Question: I was here to ask, how can I convert an AVFrame to an opengl texture. Actually, I created a renderer the outputs me the audio (Audio is working) and the video, but the video is not outputing. Here is my code:
'''
glGenTextures(1,&_texture);
glBindTexture(GL_TEXTURE_2D,_texture);
glPixelStorei(GL_UNPACK_ALIGNMENT, 1);
glTexParameteri( GL_TEXTURE_2D, GL_TEXTURE_MIN_FILTER, GL_LINEAR );
glTexParameteri( GL_TEXTURE_2D, GL_TEXTURE_MAG_FILTER, GL_LINEAR );
'''
Code Info: _texture variable is a GLuint that keeps the texture ID
'''
int VideoGL::NextVideoFrame(){
// Get a packet from the queue
AVPacket *videopacket = this->DEQUEUE(VIDEO);
int frameFinished;
if(videopacket!=0){
avcodec_decode_video2(_codec_context_video, _std_frame,&frameFinished,videopacket);
if(frameFinished){
sws_scale(sws_ctx, _std_frame->data, _std_frame->linesize, 0, _codec_context_video->height, _rgb_frame->data, _rgb_frame->linesize);
if(_firstrendering){
glBindTexture(GL_TEXTURE_2D,_texture);
glTexImage2D(GL_TEXTURE_2D, 0, GL_RGB, _codec_context_video->width,_codec_context_video->height,0,GL_RGB,GL_UNSIGNED_BYTE,_rgb_frame->data[0]);
_firstrendering = false;
}else{
glActiveTexture(_texture);
glBindTexture(GL_TEXTURE_2D,_texture);
glTexSubImage2D(GL_TEXTURE_2D,0,0,0,_codec_context_video->width,_codec_context_video->height,GL_RGB,GL_UNSIGNED_BYTE,_rgb_frame->data[0]);
}
av_free_packet(videopacket);
return 0;
}else{
av_free_packet(videopacket);
return -1;
}
}else{
return -1;
}
return 0;
}
'''
Code Information: There is a queue where a thread store the AVFrames, this function is frequently called to get the AVFrames, until it gets a NULL it stops to being called.
That's actually not working. (I tried to look at some questions in stack overflow, it's still not working)
Any example, or someone that helps me to correct any error there?
I tried to change the GL_RGB to GL_RGBA and started to play with the formats, anyway it crashes when I try GL_RGBA (Because the width and height are very big, anyway I tried to resize them). I have tried to change the sizes to Power Of 2, stills not working.
Thread function:
'''
DWORD WINAPI VideoGL::VidThread(LPVOID myparam){
VideoGL * instance = (VideoGL*) myparam;
instance->wave_audio->Start();
int quantity=0;
AVPacket packet;
while(av_read_frame(instance->_format_context,&packet) >= 0){
if(packet.stream_index==instance->videoStream){
instance->ENQUEUE(VIDEO,&packet);
}
if(packet.stream_index==instance->audioStream){
instance->ENQUEUE(AUDIO,&packet);
}
}
instance->ENQUEUE(AUDIO,NULL);
instance->ENQUEUE(VIDEO,NULL);
return 0;
}
'''
Thread creation function:
'''
CreateThread(NULL, 0, VidThread, this, NULL, NULL);
'''
Where this refers to the class that contains the NextVideoFrame, and the _texture members.
I followed some of the datenwolf tips, and now the video is displaying correctly with the audio/video:

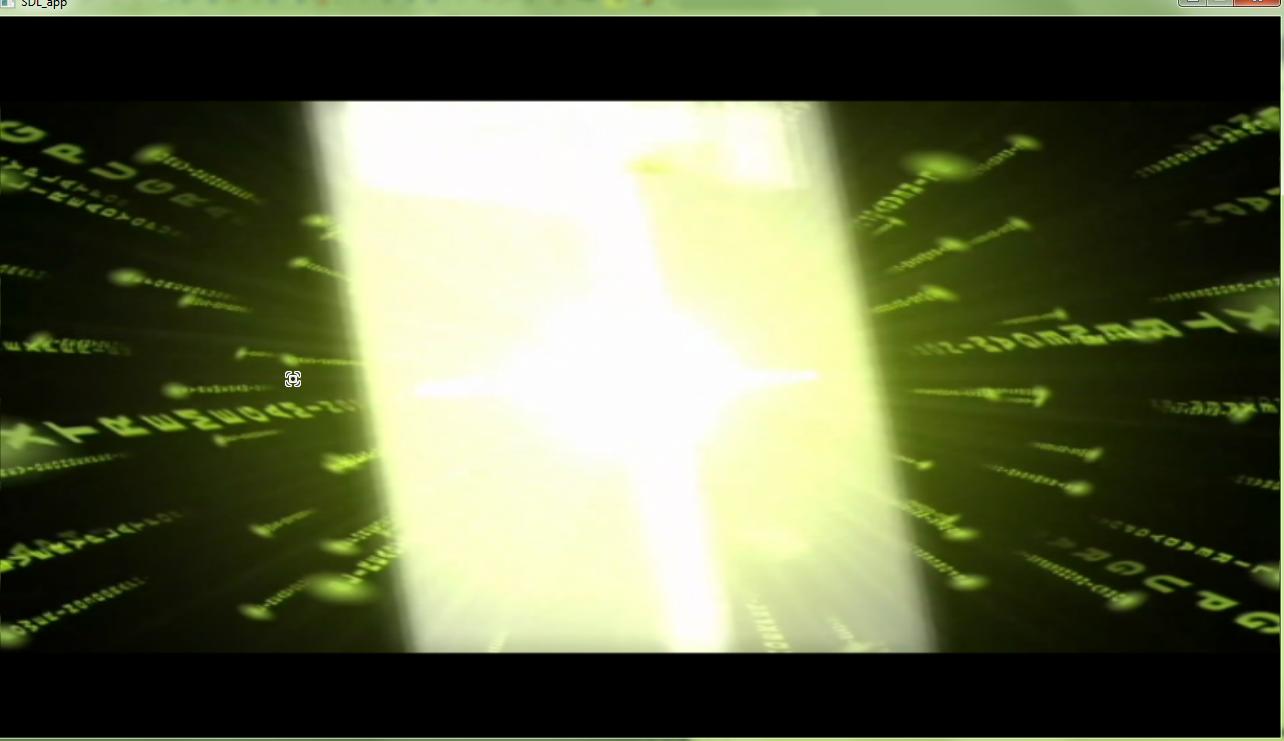
Answer: OpenGL with multithreading is a bit tricky. There's only one or no active OpenGL context per thread a given OpenGL context can be active in only one thread at a time. Migrating a context between threads is possible, but you shouldn't play hot OpenGL-context-potato between threads.
There are two possible ways:
- Use memory mapped Pixel Buffer Objects (map in one thread, update in the other)- Use a secondary OpenGL context, sharing its textures with the other. Then bind one context to each thread (you can use the same drawable, i.e. HDC on Windows). Then you can update the texture in the one thread while the other draws it. Texture updates introduce synchronization points between threads, so you can't accidently write into a texture while it's being accessed for drawing.